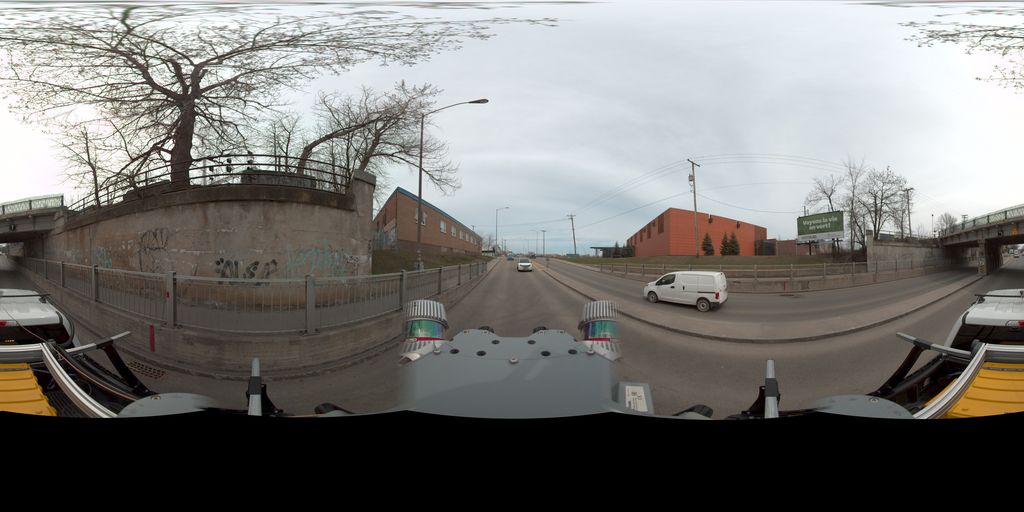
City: quebec_city